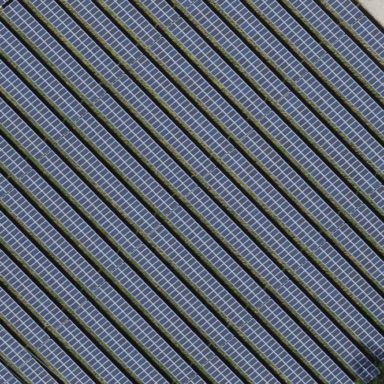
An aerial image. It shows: Solar power generator utilizing photovoltaic technology with solar photovoltaic panels.